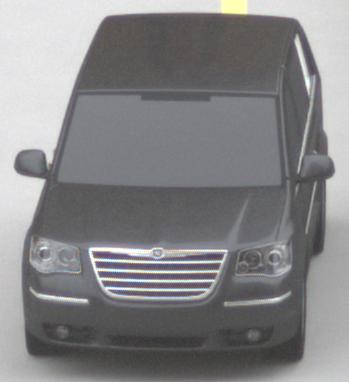
Make: Chrysler
Model: Grand Voyager 3.8
Detailed model: Grand Voyager
Model produced from: 2008/03
Model produced until: 2010/12
Doors: 5
Color: gray
Road condition: dry road
Daytime: midday
Contrast: low contrast